Aerial crown-view tile of a tropical tree (Barro Colorado Island, Panama), acquired 20250124:
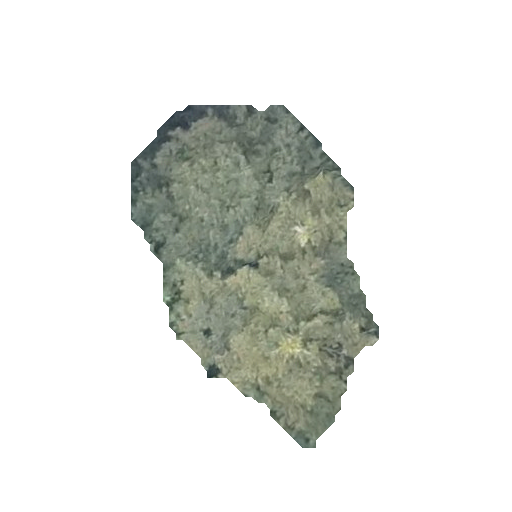
Species: Virola sebifera
GBIF accepted scientific name: Virola sebifera
Crown area: 82.073 m²